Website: macys
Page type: delivery-shipping
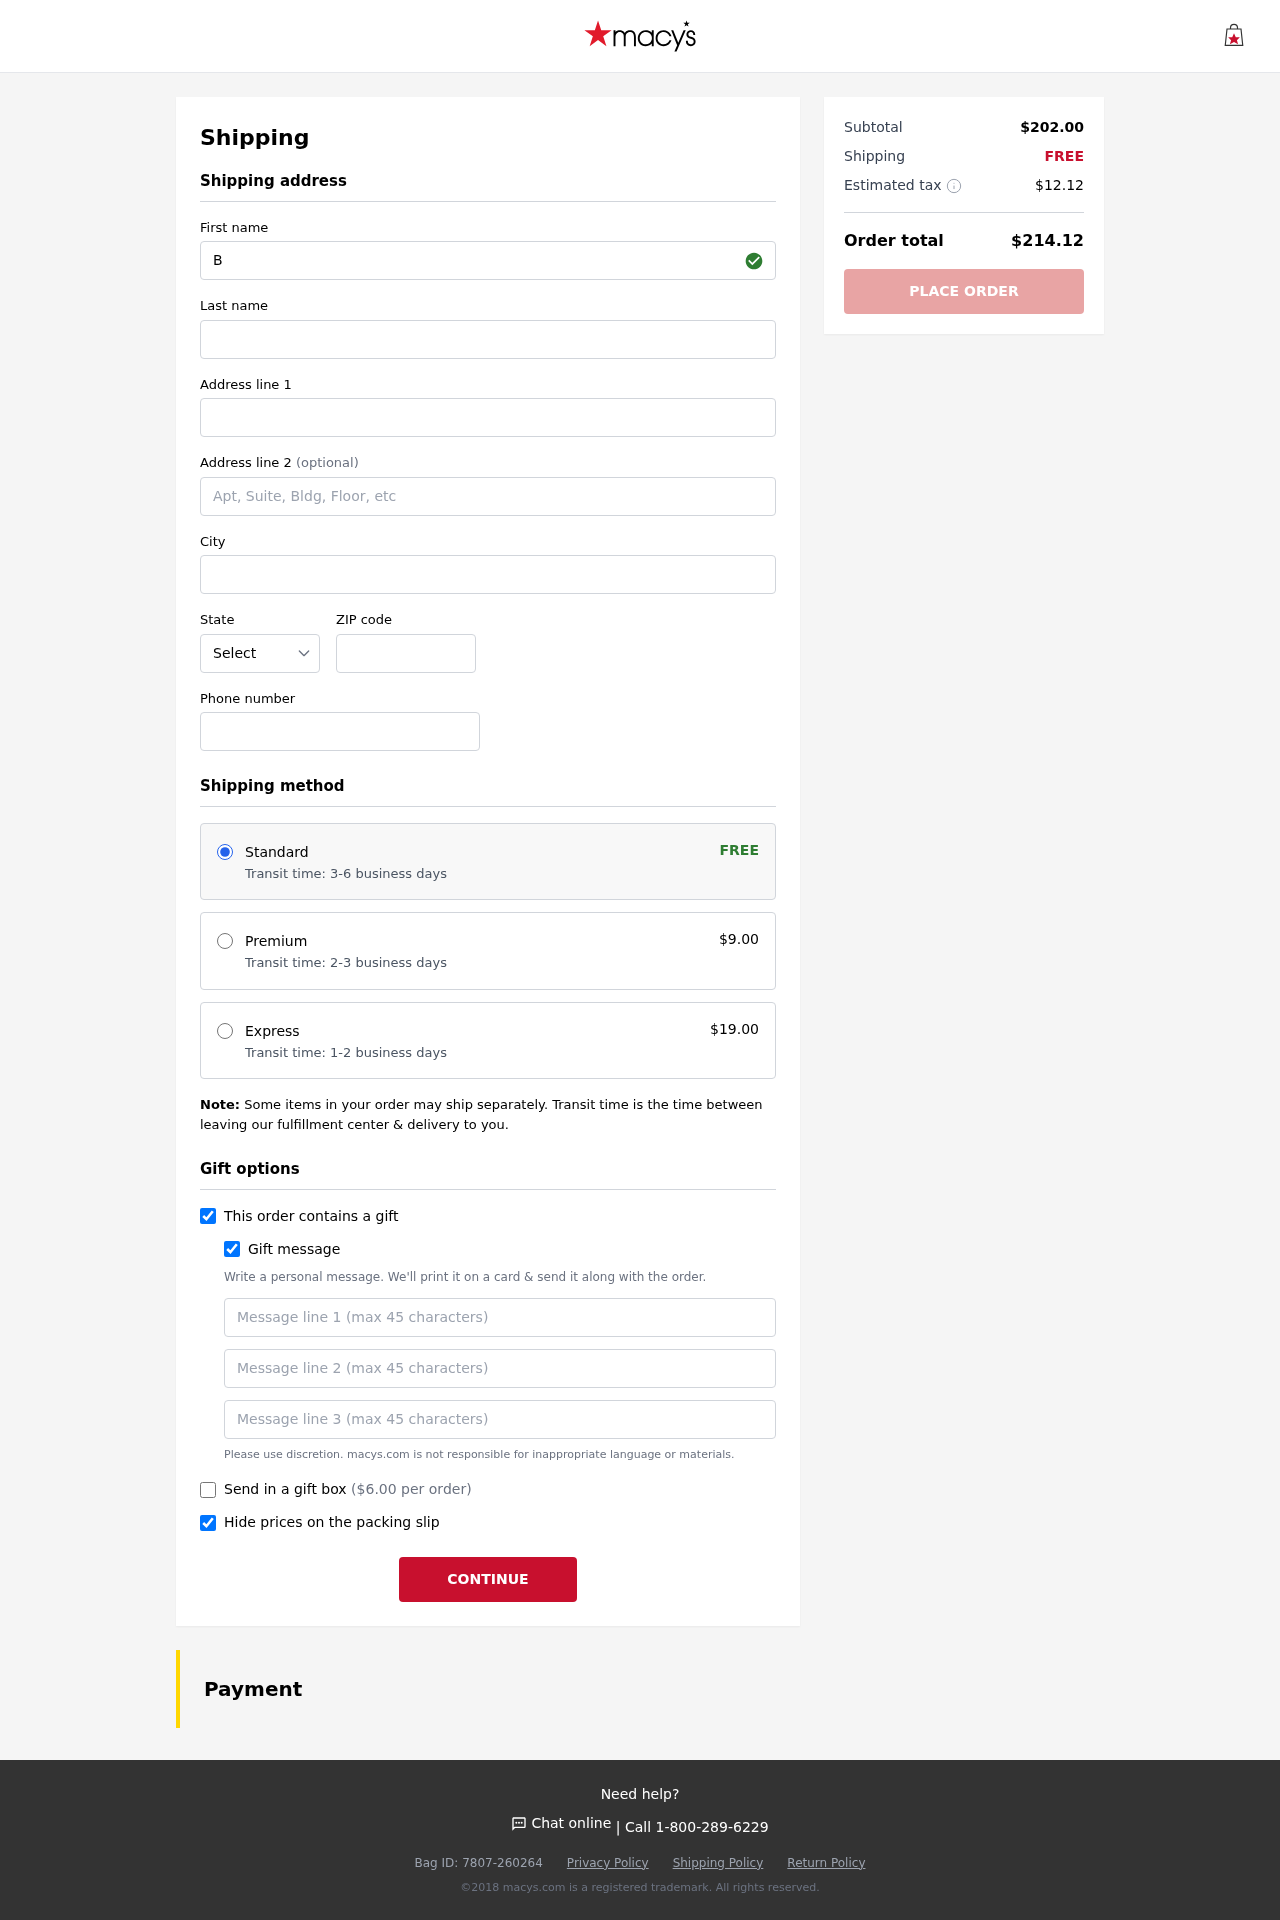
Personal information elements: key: PII_STATE_ABBR
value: MO
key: PII_FIRSTNAME
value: Brian
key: PII_LASTNAME
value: Garcia
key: PII_STREET
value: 4607 David Valleys Apt. 426
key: PII_CITY
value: North Heidi
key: PII_POSTCODE
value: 07692
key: PII_PHONE
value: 3425612620
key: PII_GIFT_MESSAGE
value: Hey April, I saw these ankle boots and instantly thought of you—they're totally your style! I hope they add a little extra flair to your days. Enjoy every step!  Brian
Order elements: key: ORDER_SHIPPING_STANDARD
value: Transit time: 3-6 business days
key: ORDER_SHIPPING_COST
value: FREE
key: ORDER_SHIPPING_PREMIUM
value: Transit time: 2-3 business days
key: ORDER_SHIPPING_PREMIUM_PRICE
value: $9.00
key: ORDER_SHIPPING_EXPRESS
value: Transit time: 1-2 business days
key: ORDER_SHIPPING_EXPRESS_PRICE
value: $19.00
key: ORDER_GIFT_BOX_PRICE
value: ($6.00 per order)
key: ORDER_SUBTOTAL
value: $202.00
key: ORDER_SHIPPING_COST2
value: FREE
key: ORDER_TAX
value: $12.12
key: ORDER_TOTAL
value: $214.12